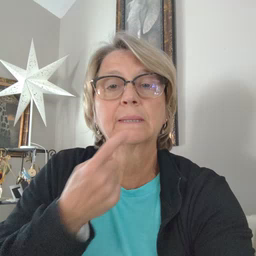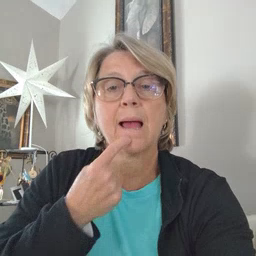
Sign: say